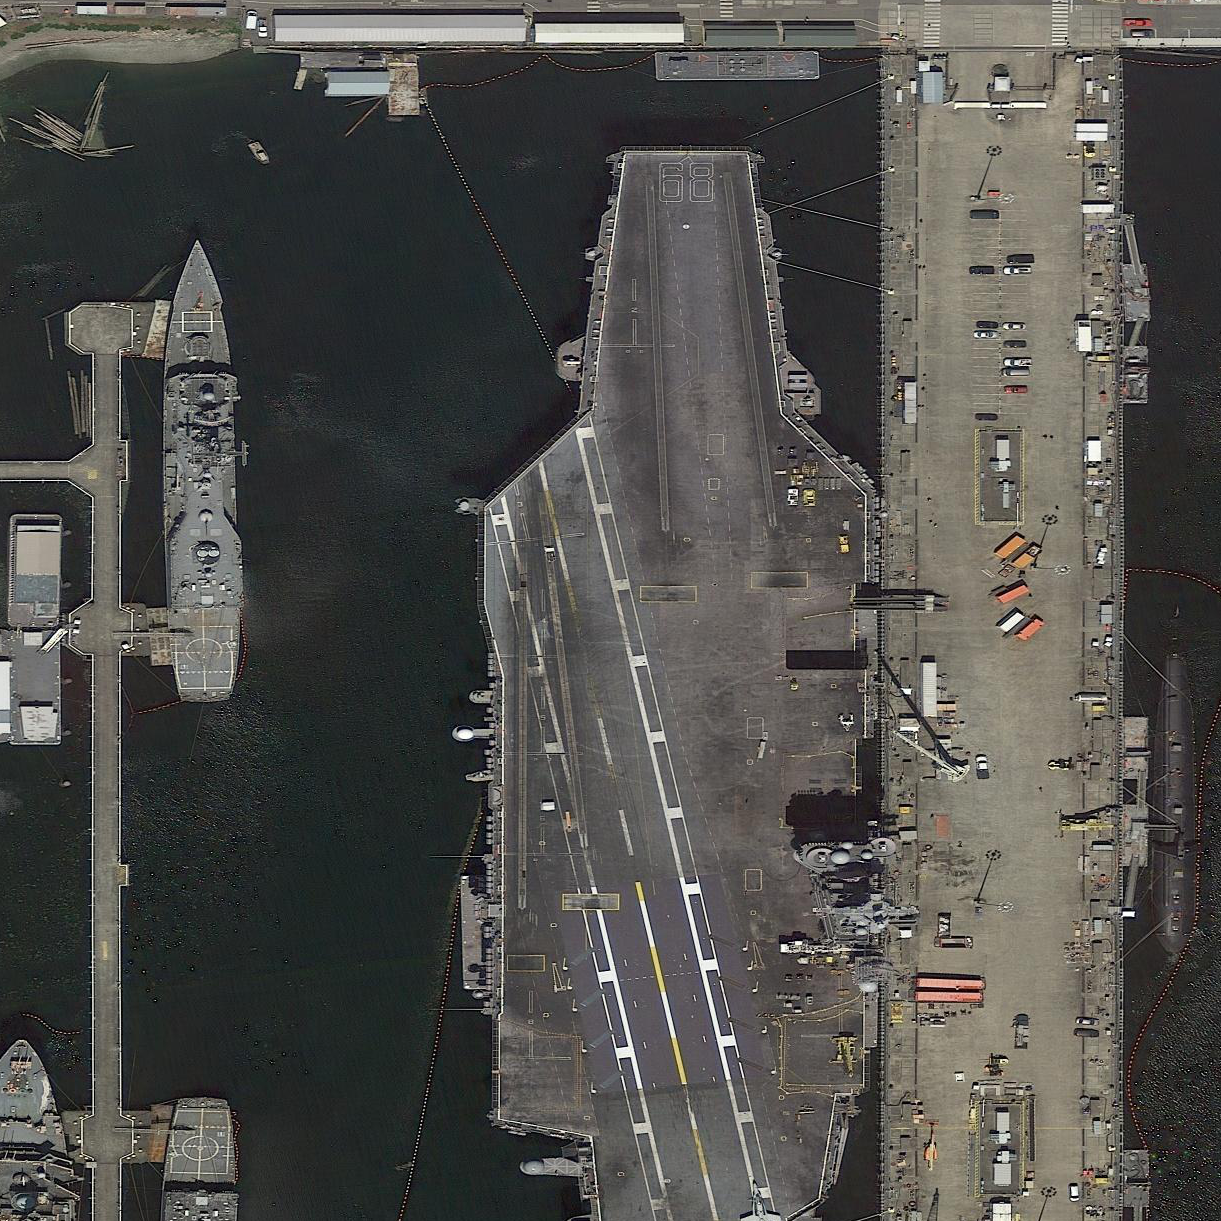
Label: aircraft_carrier